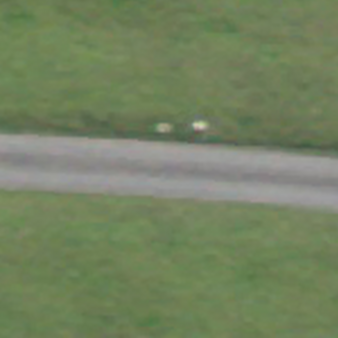
Label: other